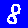
Digit: 8